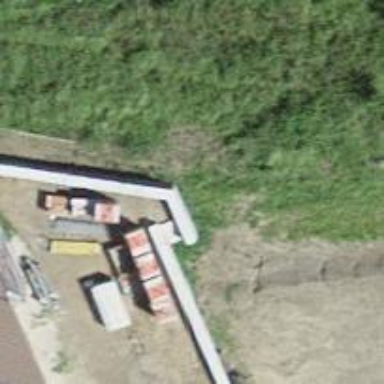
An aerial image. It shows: Wall barrier.